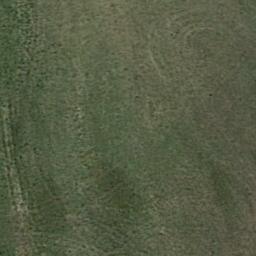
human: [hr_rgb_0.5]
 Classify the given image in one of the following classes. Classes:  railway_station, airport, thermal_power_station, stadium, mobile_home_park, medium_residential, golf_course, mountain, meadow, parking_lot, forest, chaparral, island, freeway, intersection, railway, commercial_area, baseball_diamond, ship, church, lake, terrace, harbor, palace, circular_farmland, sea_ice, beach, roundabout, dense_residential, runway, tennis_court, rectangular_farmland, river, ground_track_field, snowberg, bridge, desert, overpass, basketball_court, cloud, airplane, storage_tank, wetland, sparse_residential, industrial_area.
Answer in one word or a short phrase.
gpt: meadow